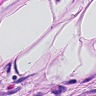
Metastatic tissue present: yes